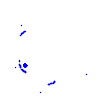
Particle: kaon